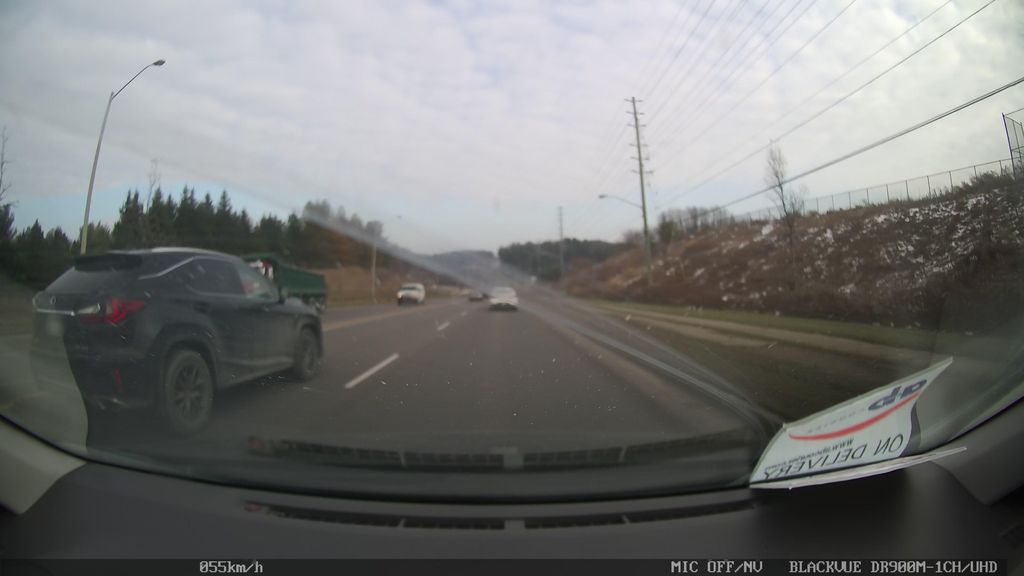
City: toronto